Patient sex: M
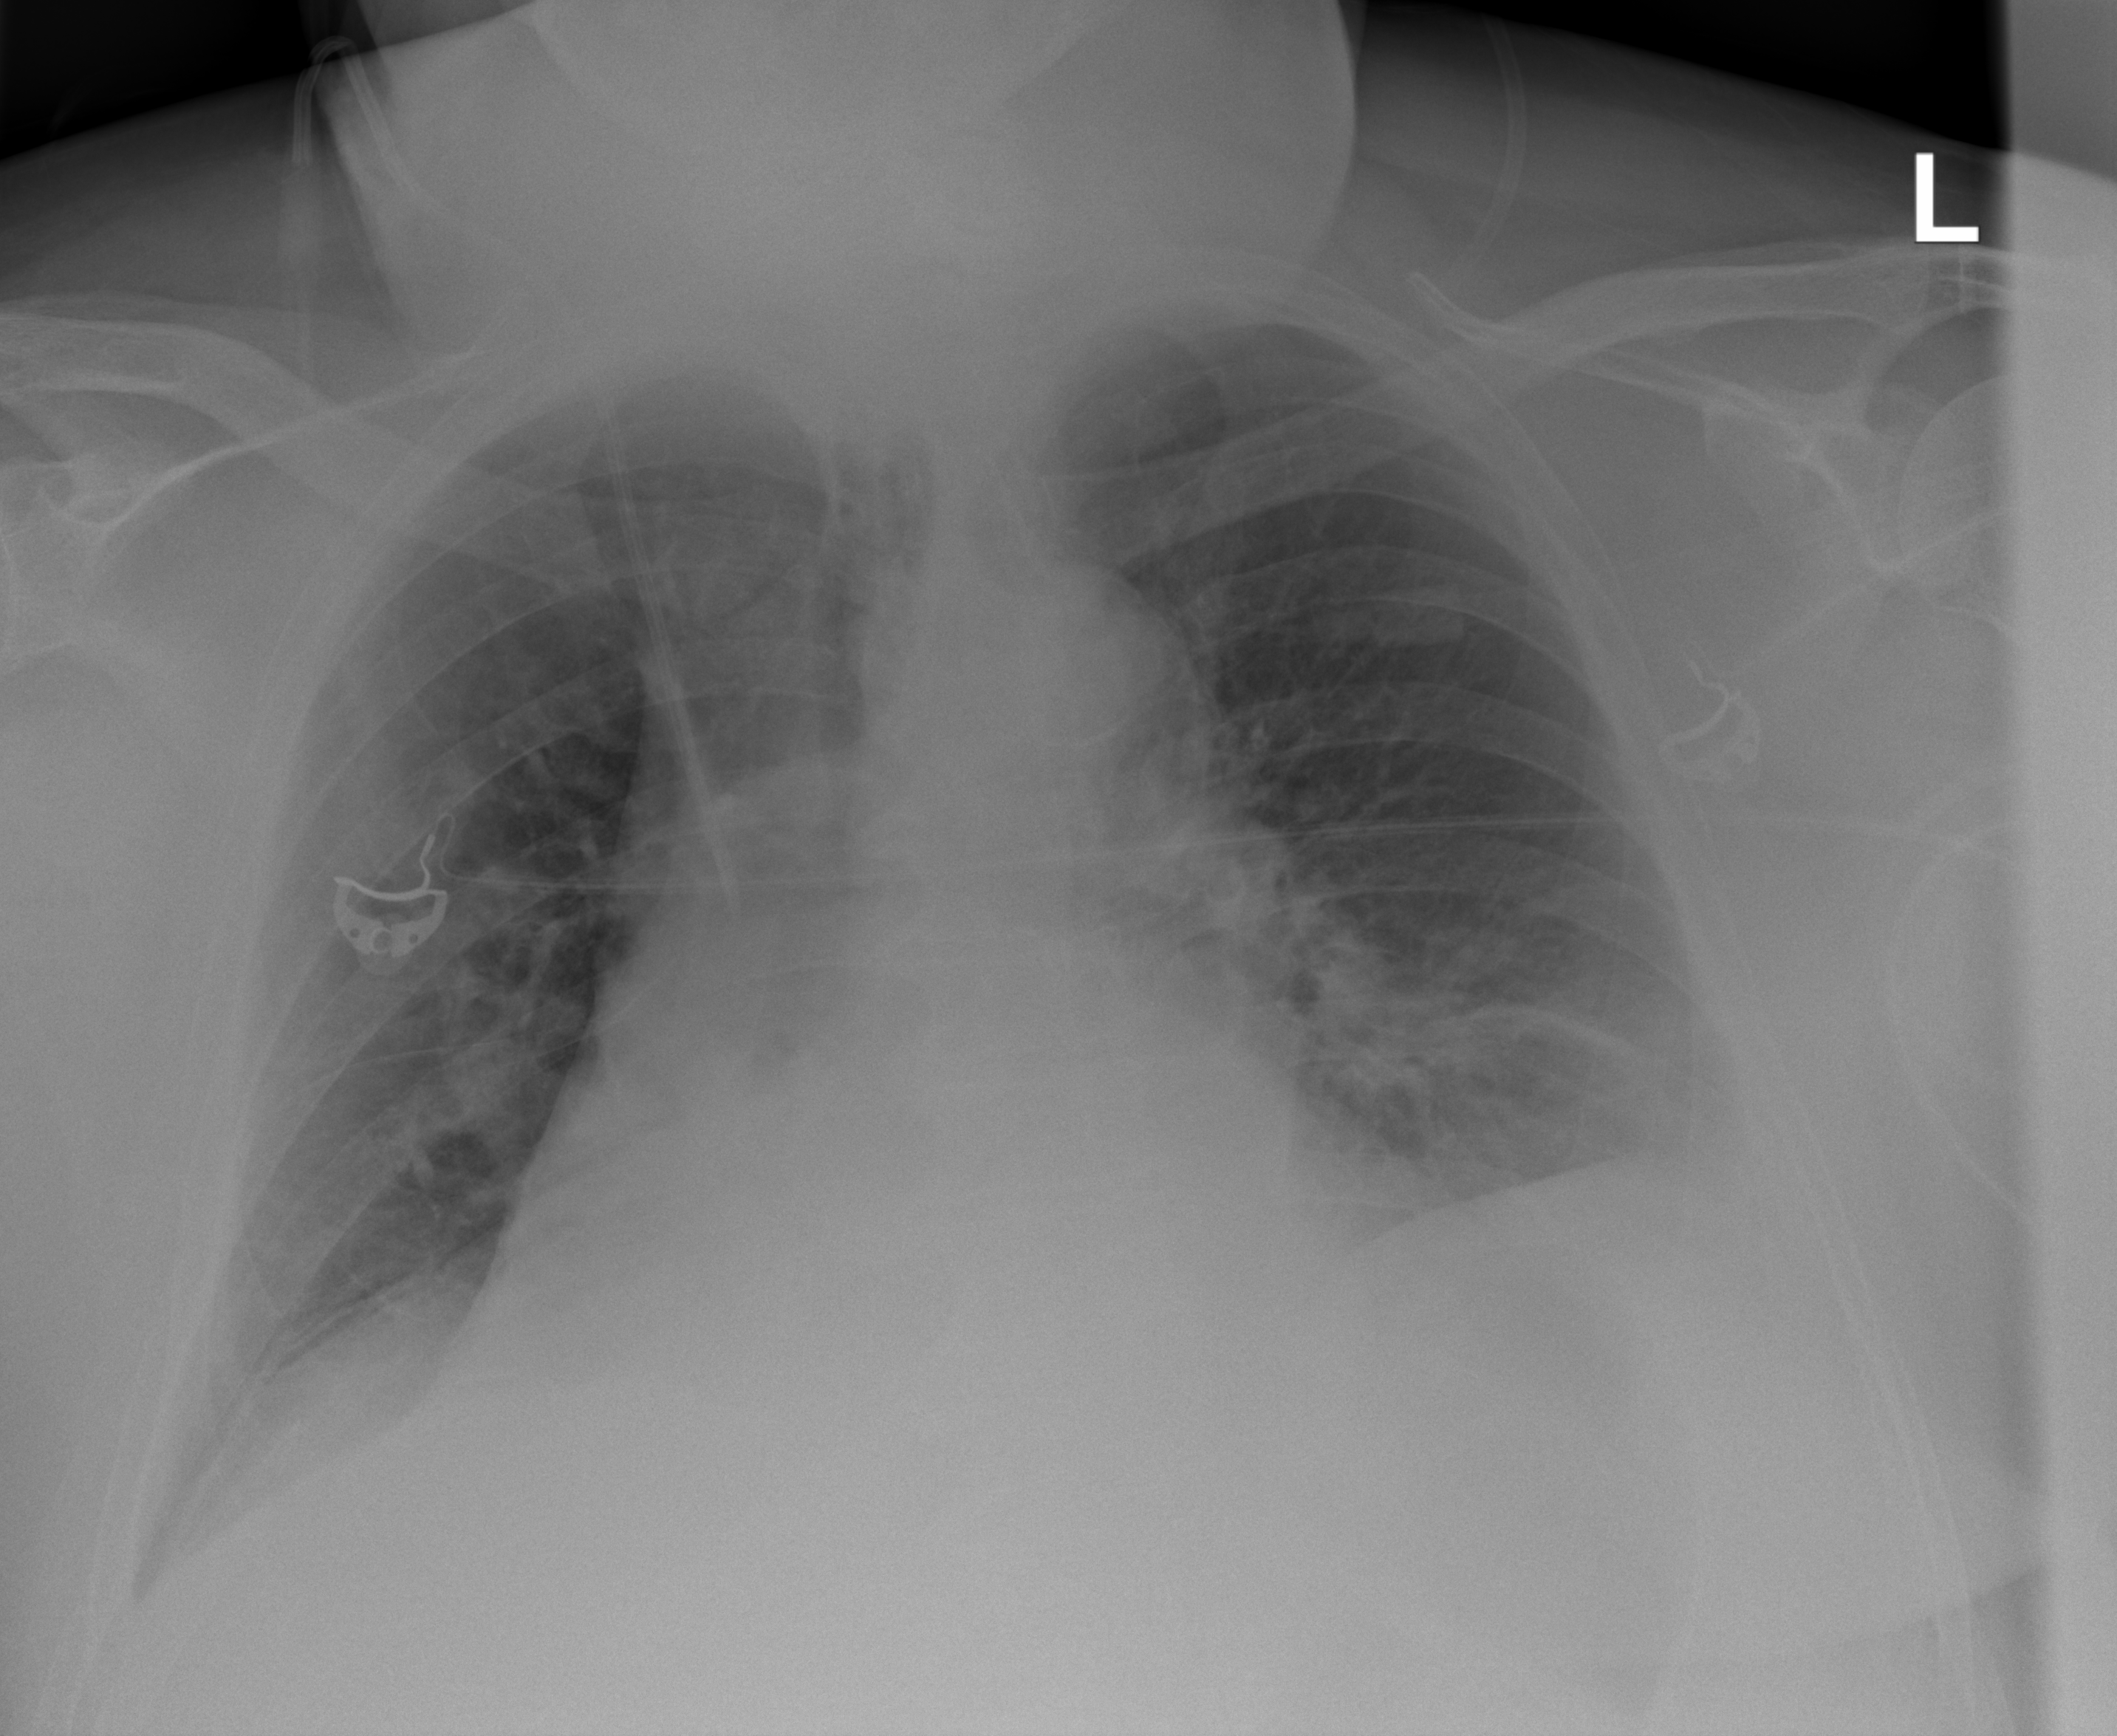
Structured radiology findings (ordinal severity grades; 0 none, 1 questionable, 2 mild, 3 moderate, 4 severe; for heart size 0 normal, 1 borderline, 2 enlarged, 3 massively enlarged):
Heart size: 2
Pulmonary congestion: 2
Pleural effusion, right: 2
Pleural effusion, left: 2
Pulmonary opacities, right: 0
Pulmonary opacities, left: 0
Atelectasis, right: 2
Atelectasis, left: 2